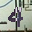
Label: 4